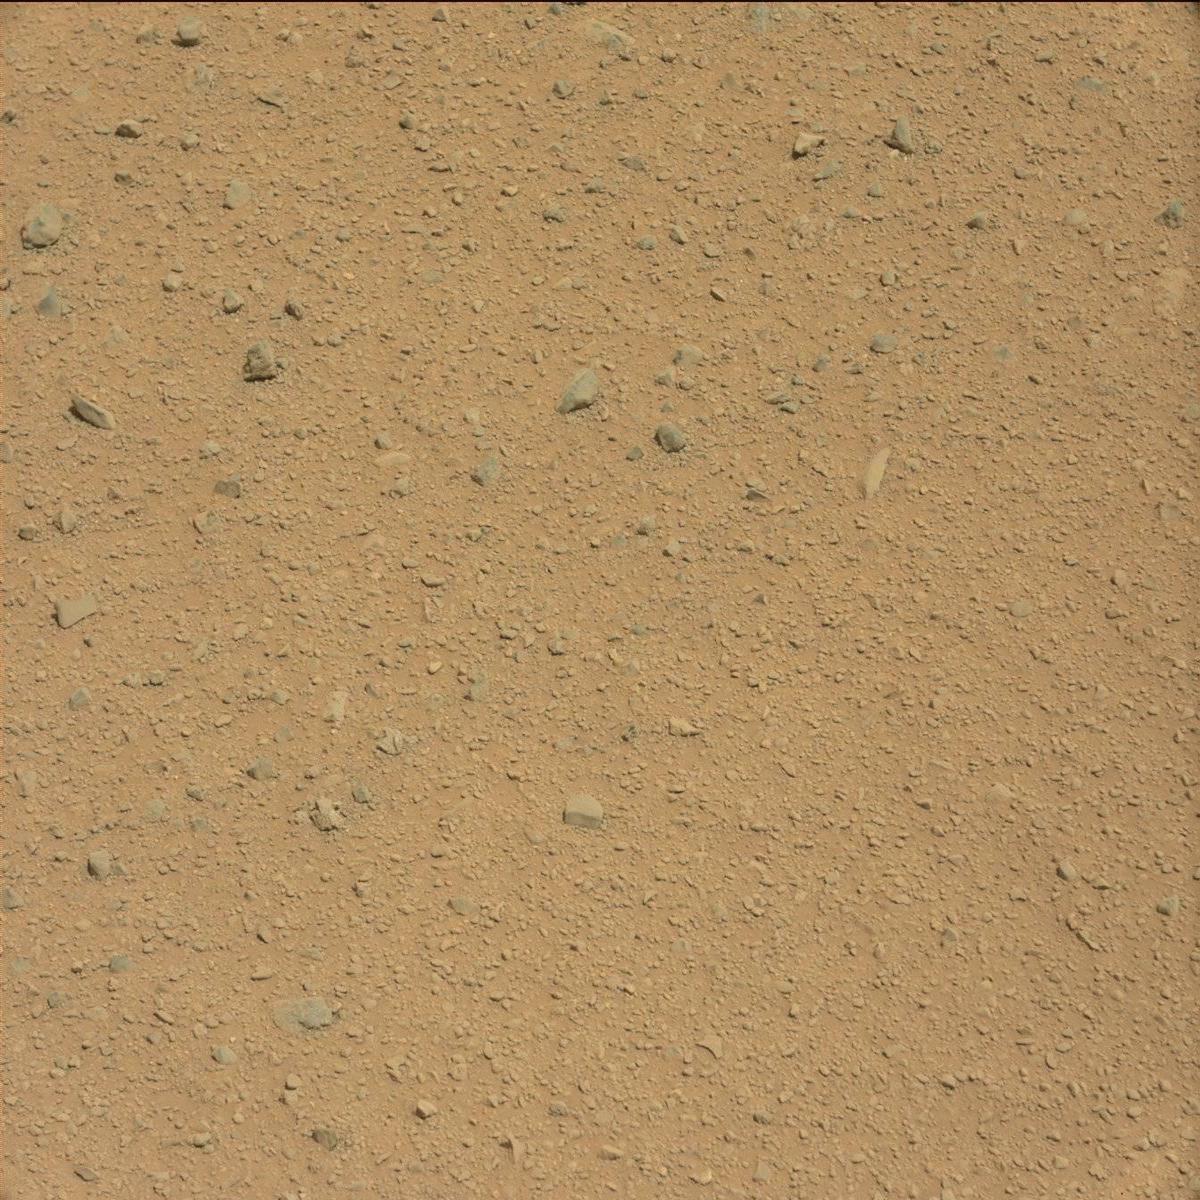
Terrain classes present: Bedrock, Rock, Sand / Soil